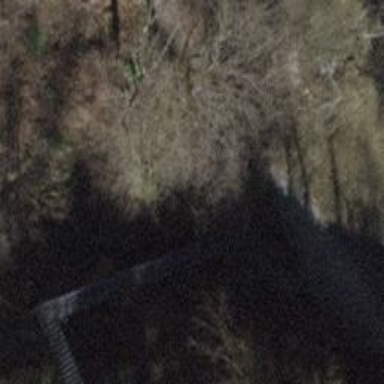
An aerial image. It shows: Metal steps along the road.